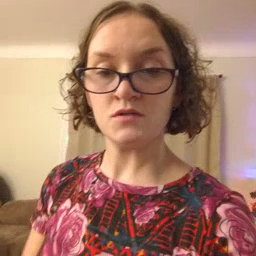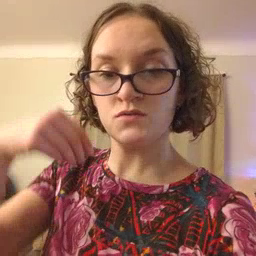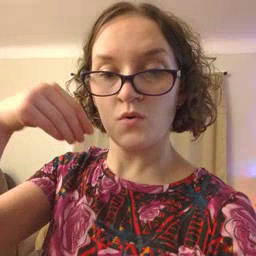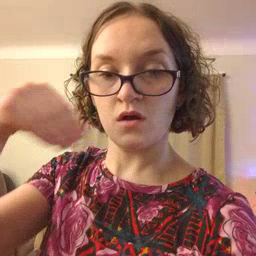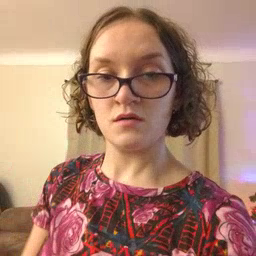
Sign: store